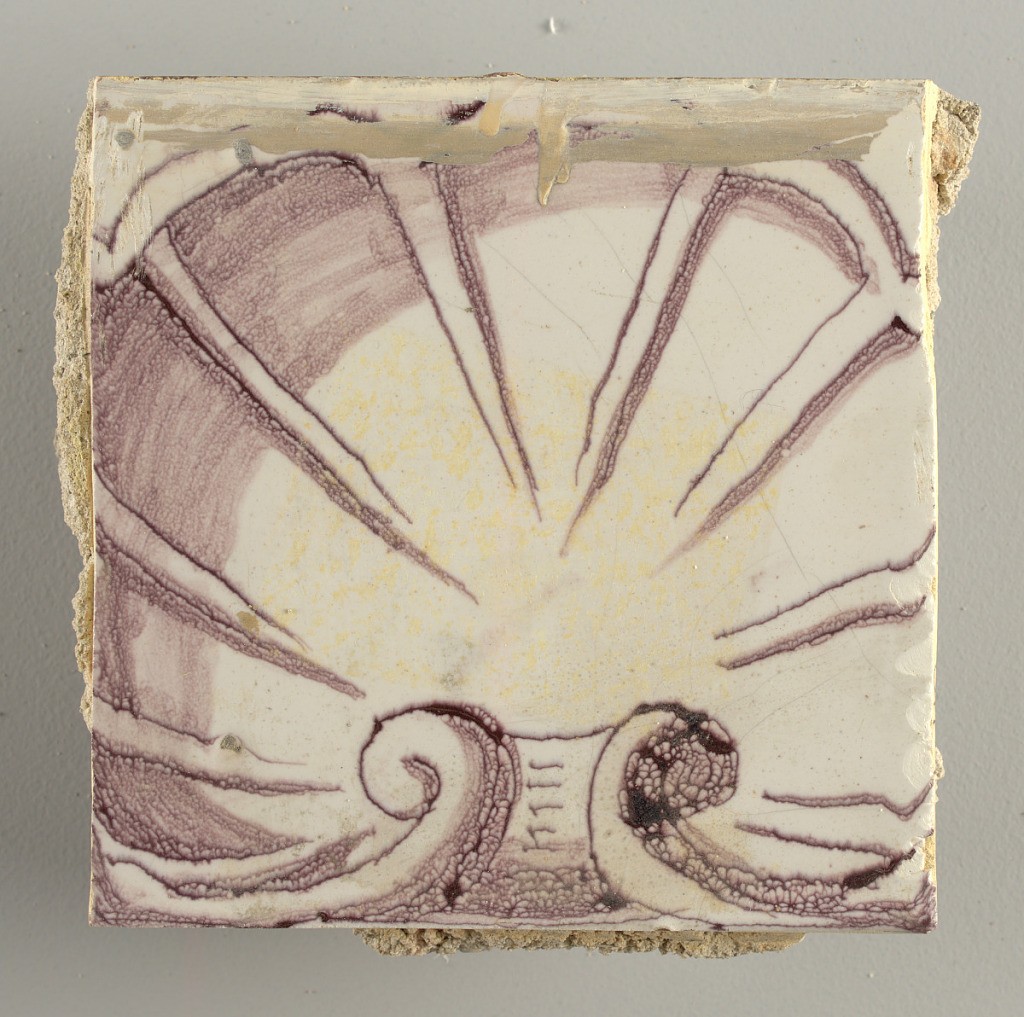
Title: Tile wall facing
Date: ca. 1725
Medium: Tin-glazed earthenware, underglaze
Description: Horizontal rectangle.  Thirty tiles wide and twenty-three tiles high with opening for fireplace eleven tiles wide and ten high.  Foliage arabesques disposed about three vertical axes from which are emphazised by urns at center and right, and at left by the figure of a standing woman carrying an infant on her arm and accompanied by two children.